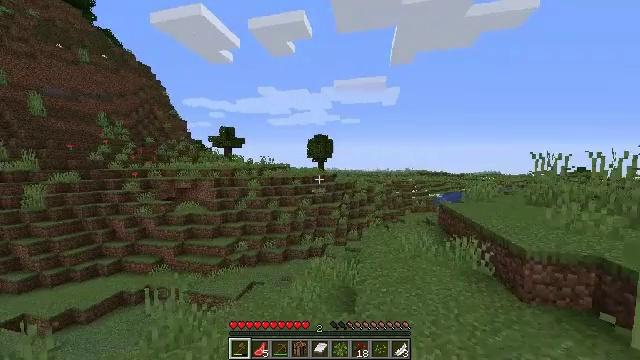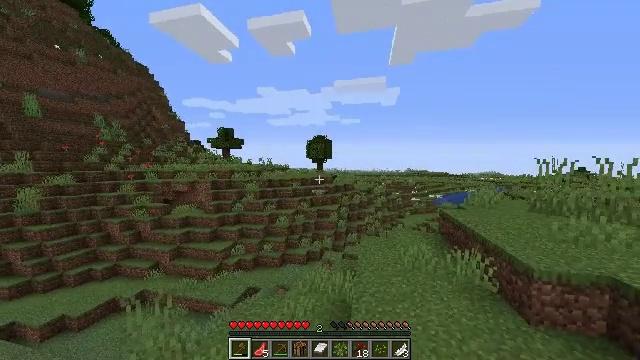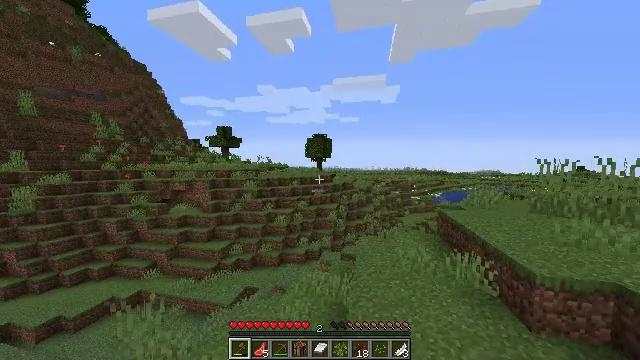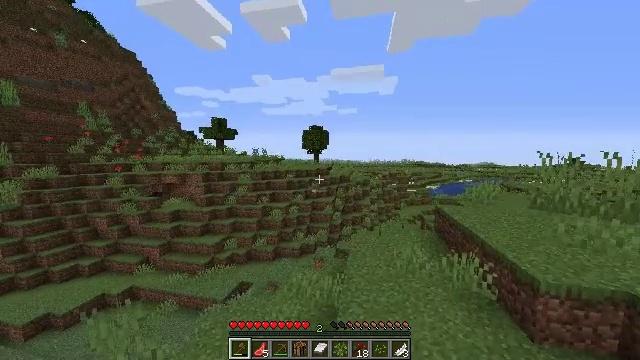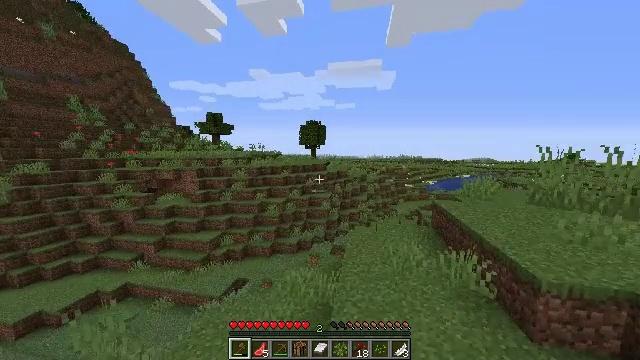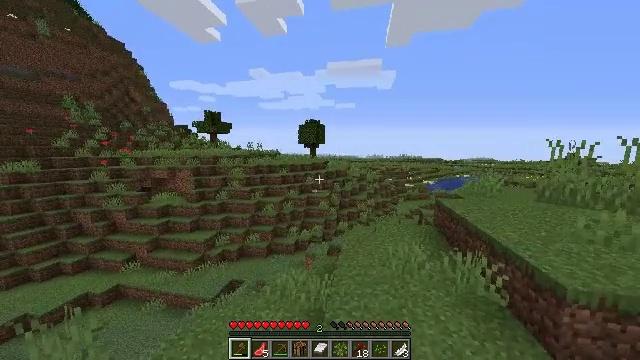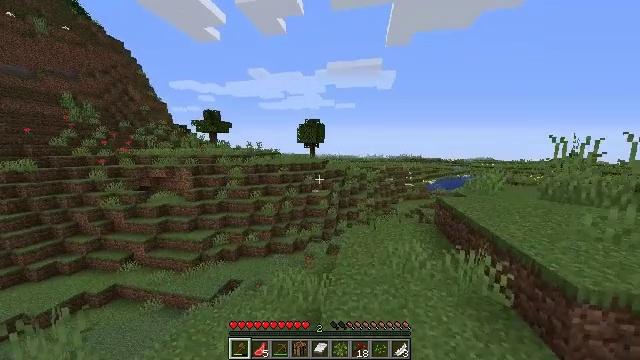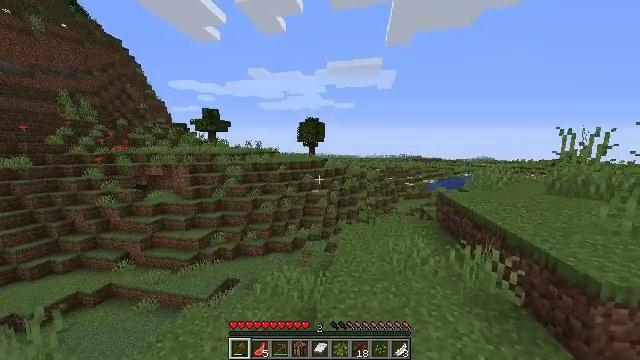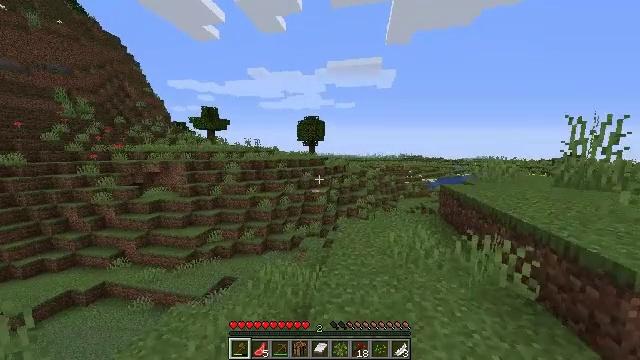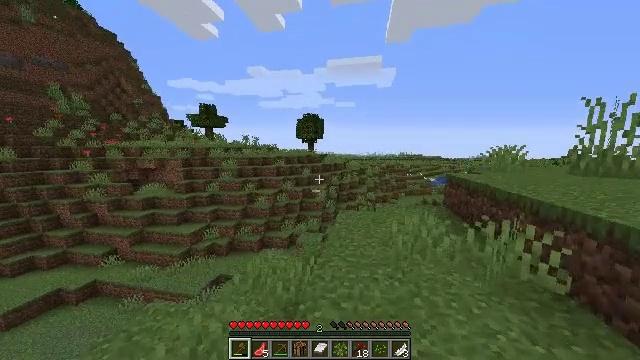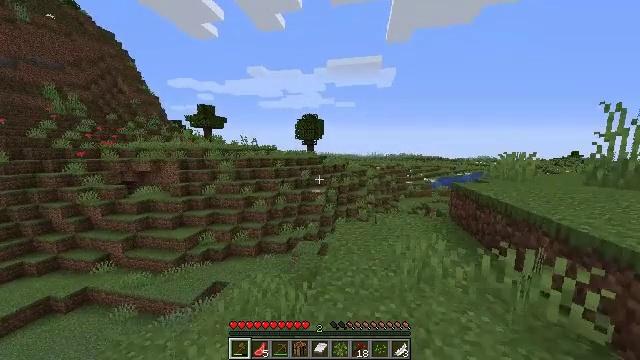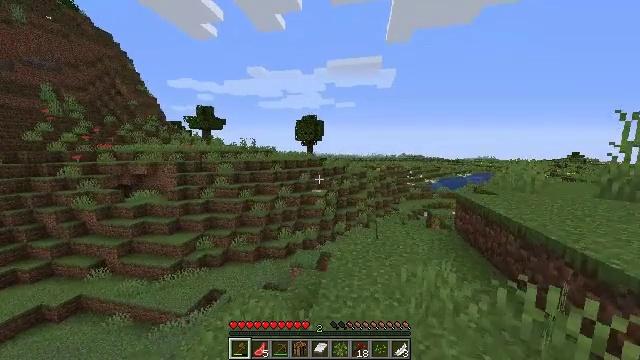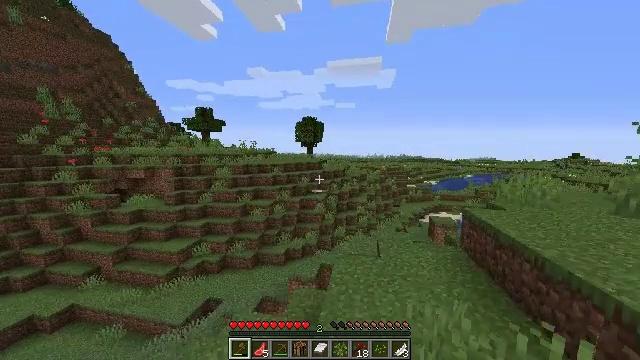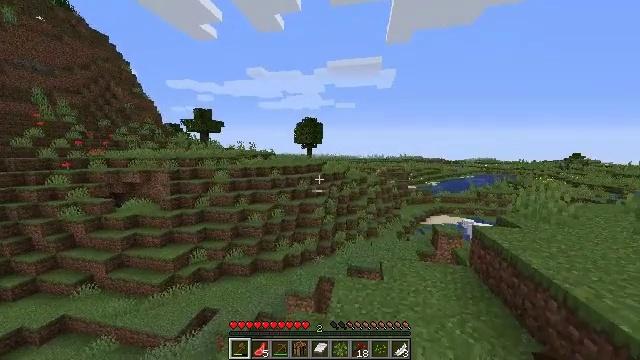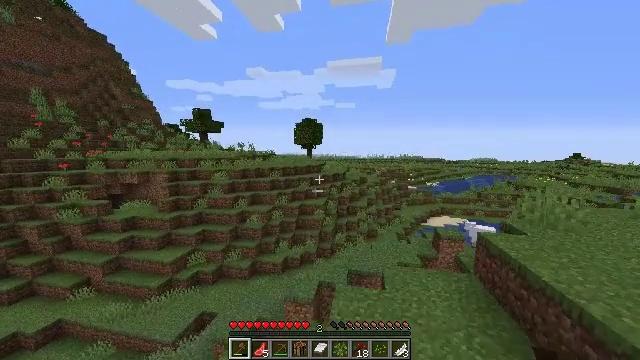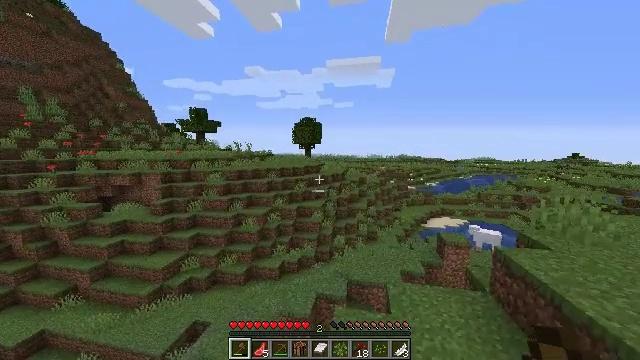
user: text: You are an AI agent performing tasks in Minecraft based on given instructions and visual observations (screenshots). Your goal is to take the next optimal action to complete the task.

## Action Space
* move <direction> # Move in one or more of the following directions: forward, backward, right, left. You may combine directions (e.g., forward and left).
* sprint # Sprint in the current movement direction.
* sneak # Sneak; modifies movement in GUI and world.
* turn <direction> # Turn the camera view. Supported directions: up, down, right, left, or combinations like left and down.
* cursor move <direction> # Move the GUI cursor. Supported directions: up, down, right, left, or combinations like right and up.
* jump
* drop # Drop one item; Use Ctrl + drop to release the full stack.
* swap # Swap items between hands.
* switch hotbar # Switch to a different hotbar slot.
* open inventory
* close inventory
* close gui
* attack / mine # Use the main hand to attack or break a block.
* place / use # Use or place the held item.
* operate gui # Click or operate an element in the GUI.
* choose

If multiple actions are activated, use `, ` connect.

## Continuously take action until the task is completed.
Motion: motion action
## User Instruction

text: Break the tall seagrass.
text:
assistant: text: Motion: move forward and move right, jump
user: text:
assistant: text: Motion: move forward and move right
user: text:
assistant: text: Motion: move forward, turn down
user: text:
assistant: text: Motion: move forward, turn down
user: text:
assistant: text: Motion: move forward
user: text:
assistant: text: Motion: move forward
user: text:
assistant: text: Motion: move forward
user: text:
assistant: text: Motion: move forward
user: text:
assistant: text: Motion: move forward, jump
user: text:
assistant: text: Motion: move forward, jump
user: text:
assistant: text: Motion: move forward, jump
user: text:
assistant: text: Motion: move forward, jump
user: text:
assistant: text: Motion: move forward
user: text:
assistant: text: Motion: move forward
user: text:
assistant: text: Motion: move forward
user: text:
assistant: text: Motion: move forward
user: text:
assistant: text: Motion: move forward
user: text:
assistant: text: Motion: move forward
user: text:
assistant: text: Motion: move forward, turn right and down
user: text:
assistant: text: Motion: move forward, turn right
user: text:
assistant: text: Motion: move forward and move right
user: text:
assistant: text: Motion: move forward and move right
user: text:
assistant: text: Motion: move forward and move right, turn right and down
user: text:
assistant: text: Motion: move forward and move right, turn right and down
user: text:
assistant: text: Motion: move forward and move right, turn right and down
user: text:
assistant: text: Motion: move forward and move right, turn right and down
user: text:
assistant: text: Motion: move forward and move right, turn right and down
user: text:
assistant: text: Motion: move right
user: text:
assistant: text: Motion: move right
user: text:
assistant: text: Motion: move right